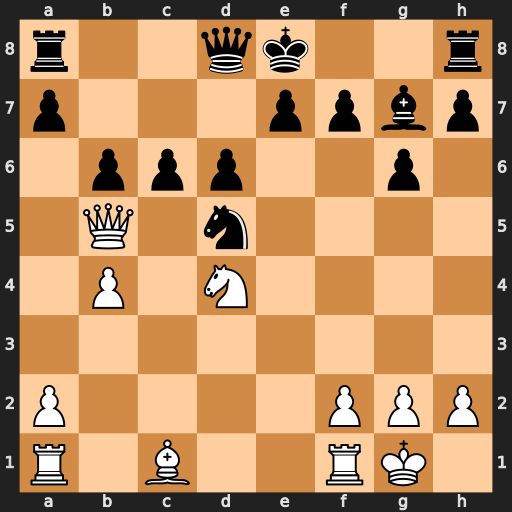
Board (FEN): r2qk2r/p3ppbp/1ppp2p1/1Q1n4/1P1N4/8/P4PPP/R1B2RK1
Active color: w
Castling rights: kq
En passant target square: -
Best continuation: Qxc6+ Kf8 Qxd5